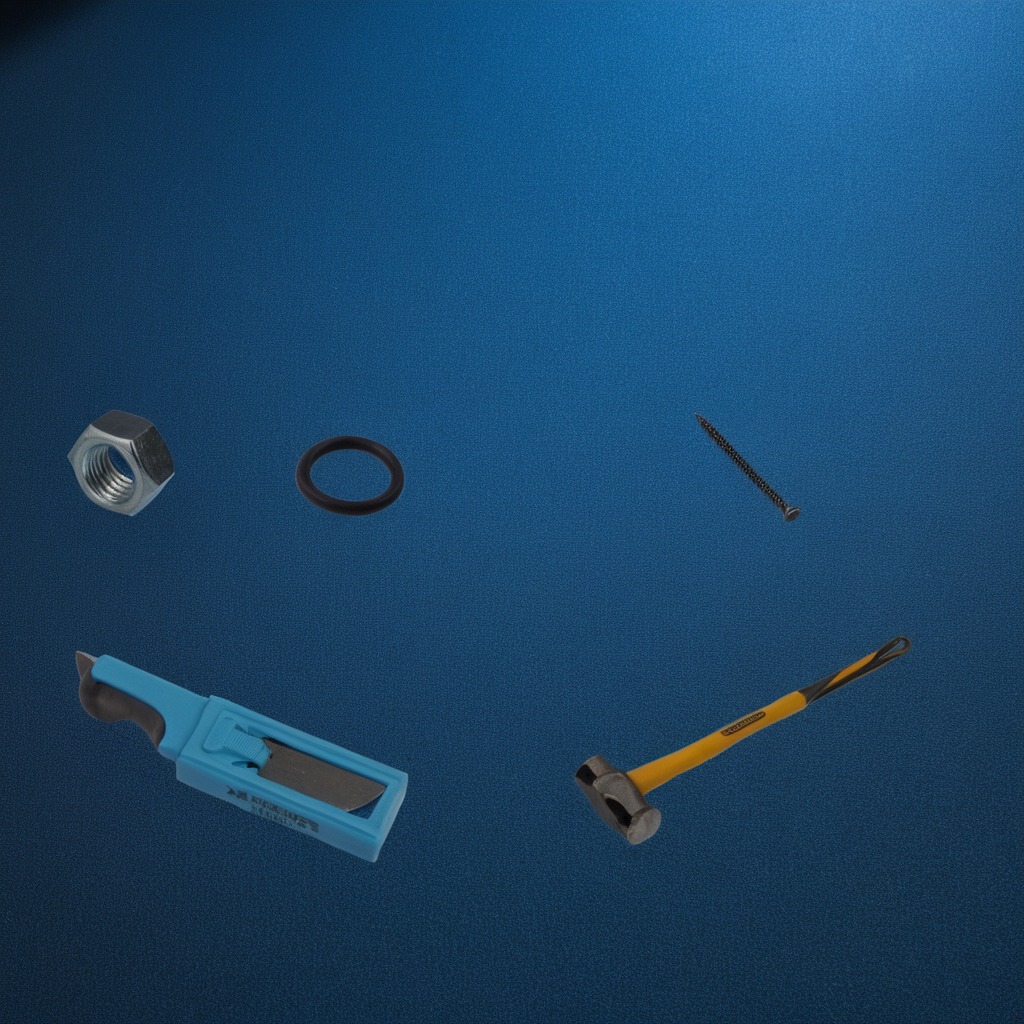
A rubber Oring, a utility knife, a hammer, a coiled metal spring, and a metal nut are lying on a clean granite tabletop.